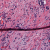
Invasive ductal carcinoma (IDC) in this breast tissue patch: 1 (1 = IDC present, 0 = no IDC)